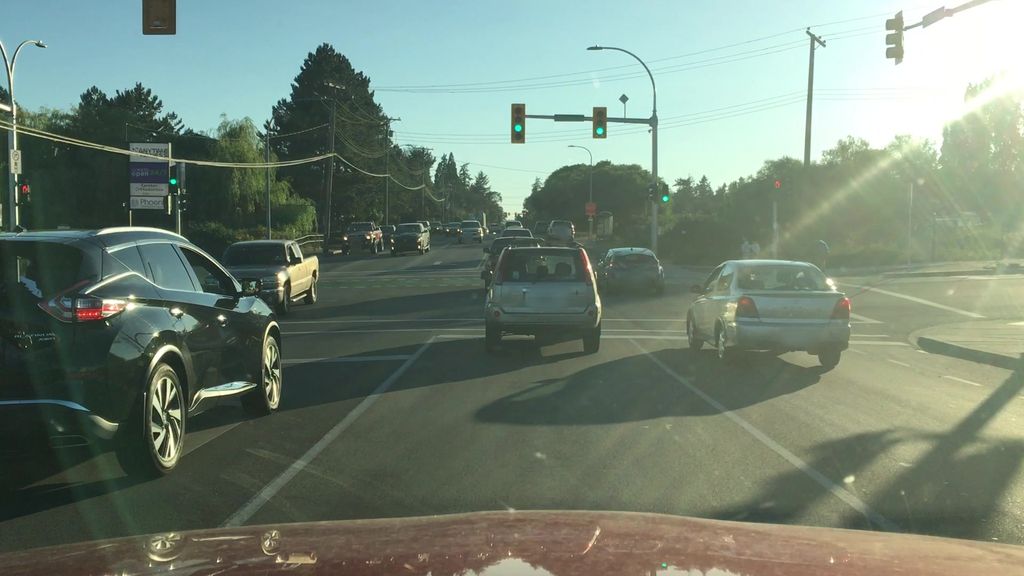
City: victoria